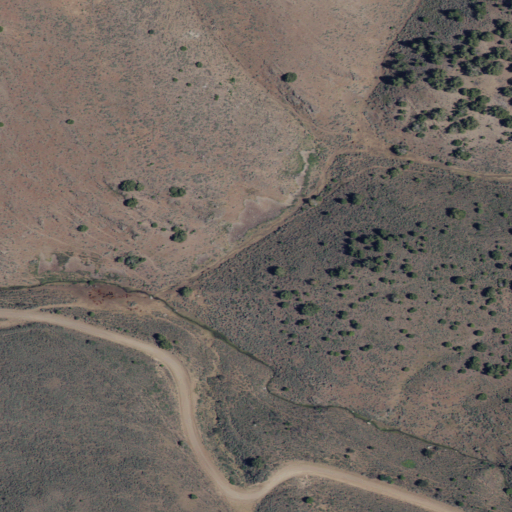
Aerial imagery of valley in Idaho named Myers Canyon containing shrub, open development, and low intensity development